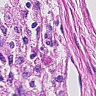
Metastatic tissue present: no